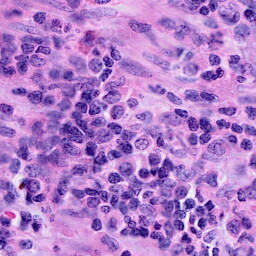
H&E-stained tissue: Cervix